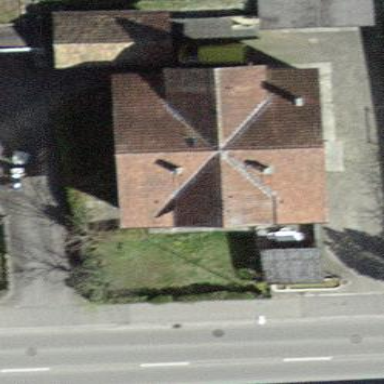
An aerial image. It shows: Residential building.